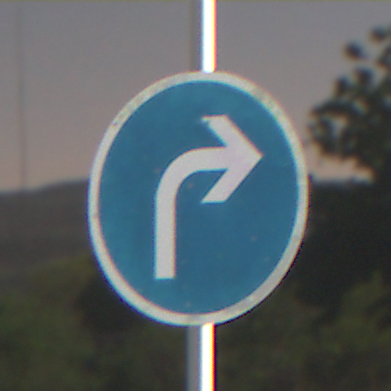
Verkehrszeichen: VorgeschriebeneFahrtrichtungRechts
Umgebung: Outdoor, Nature
Tageszeit: Night
Wetter: Clear
Licht: Natural
Jahreszeit: NotSpecified
Kontrast: HighContrast